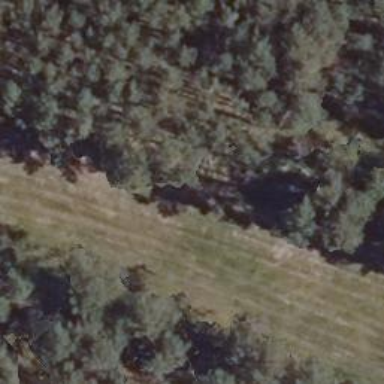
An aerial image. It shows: Grass track with grade5 tracktype.